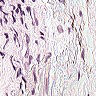
Metastatic tissue present: no